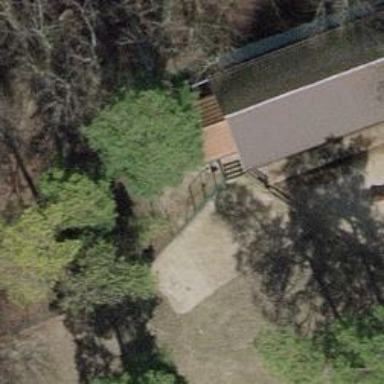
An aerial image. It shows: Evergreen needle-leaved tree.